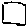
Label: square